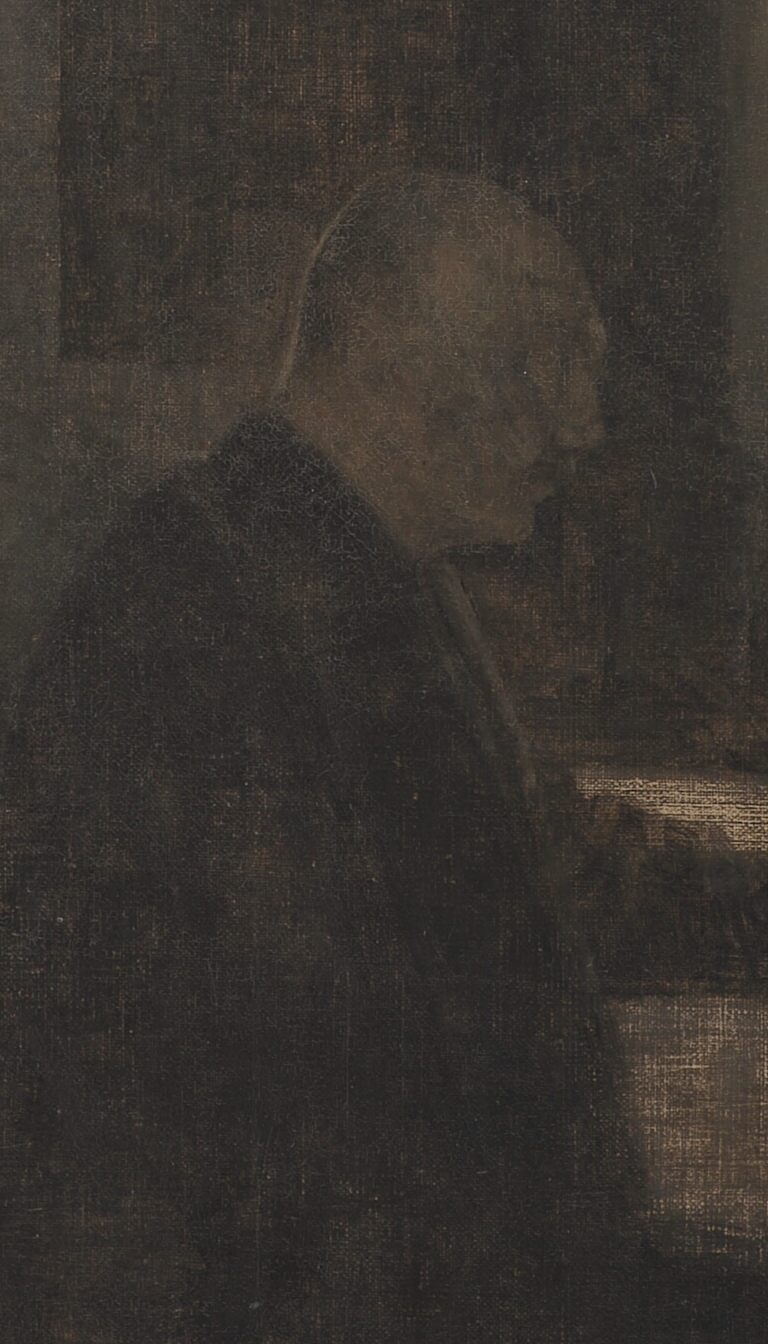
portrait painting, medium, dark interior, candlelight, older bald man seated centre foreground in profile, a white-clothed table in the background, near-dark interior with a dark windows behind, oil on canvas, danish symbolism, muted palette